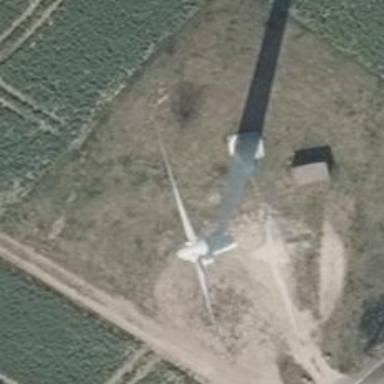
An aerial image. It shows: Wind generator powered by horizontal-axis wind turbine.